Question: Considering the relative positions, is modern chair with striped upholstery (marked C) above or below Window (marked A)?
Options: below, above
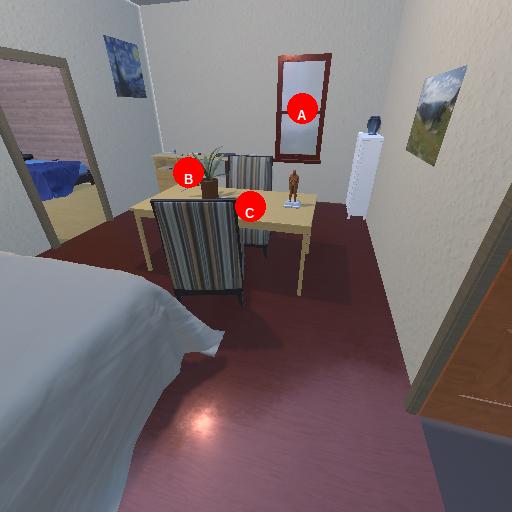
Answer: below